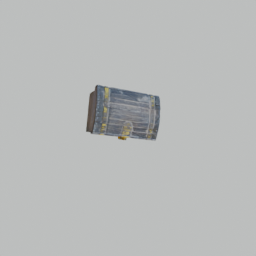
Label: tools